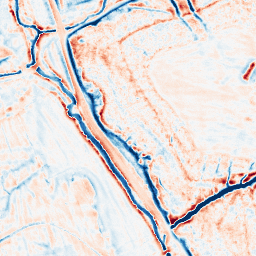
Category: edge_preserving
Decomposition family: bilateral
Decomposition parameters: d: 15
sigma_color: 25
sigma_space: 25
Upsampling method: cubic_catmull_rom
Upsampling parameters: scale: 4
Upsampling scale: 4